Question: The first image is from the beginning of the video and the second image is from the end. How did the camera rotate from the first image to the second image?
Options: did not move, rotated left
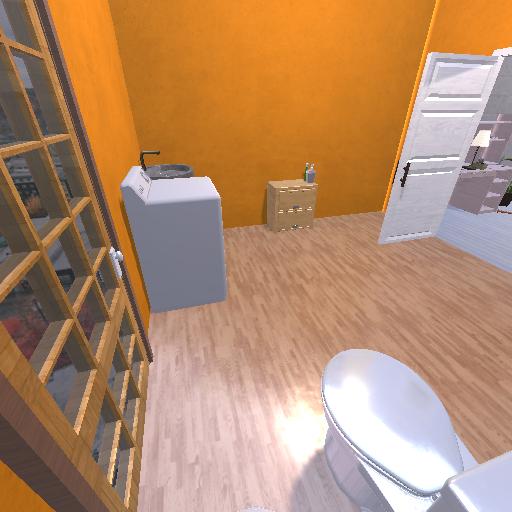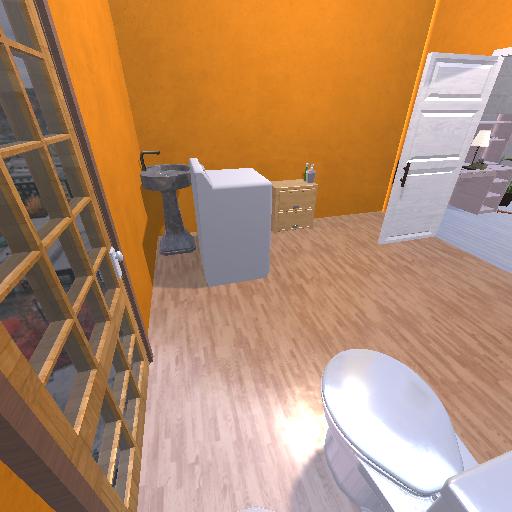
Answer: did not move